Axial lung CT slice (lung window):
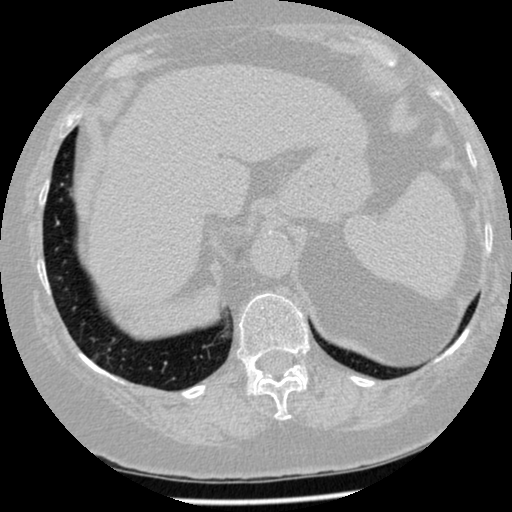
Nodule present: no